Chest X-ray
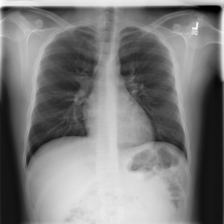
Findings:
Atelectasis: negative
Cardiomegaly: negative
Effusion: negative
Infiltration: positive
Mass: negative
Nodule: negative
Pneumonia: negative
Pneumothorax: negative
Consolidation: negative
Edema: negative
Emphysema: negative
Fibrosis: negative
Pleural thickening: negative
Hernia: negative